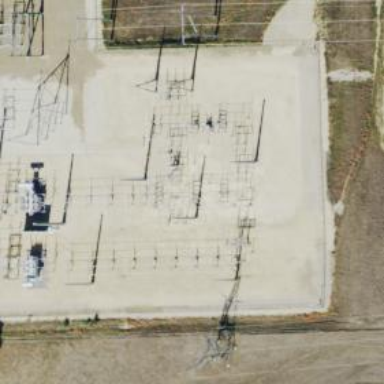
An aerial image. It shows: Switch for power supply.